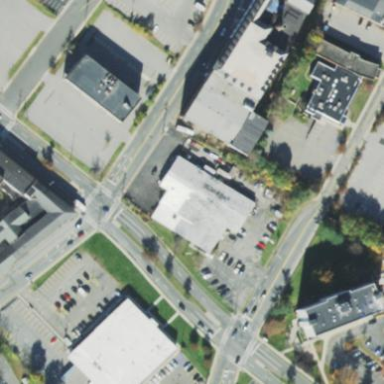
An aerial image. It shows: Commercial building.